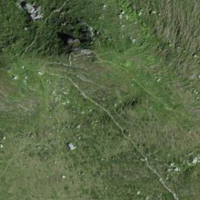
EUNIS habitat code: 26
Species observed at this site:
Rumex alpinus